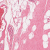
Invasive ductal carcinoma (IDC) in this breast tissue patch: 0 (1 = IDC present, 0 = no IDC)